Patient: sex F, age 54
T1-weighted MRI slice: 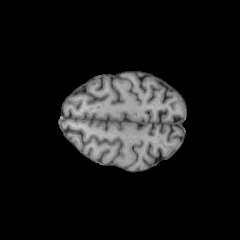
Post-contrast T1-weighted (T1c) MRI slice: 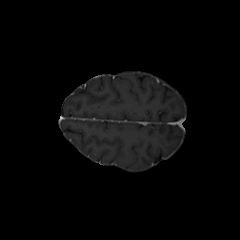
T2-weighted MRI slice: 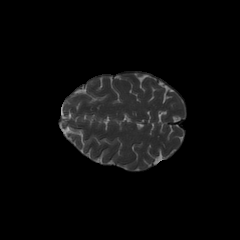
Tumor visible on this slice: no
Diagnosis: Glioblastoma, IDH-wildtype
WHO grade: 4